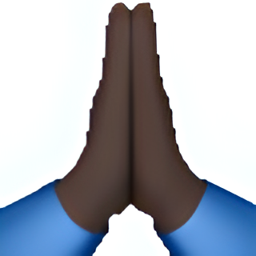
Name: person with folded hands
Emoji: 🙏🏿
Group: People & Body
Sub-group: hands